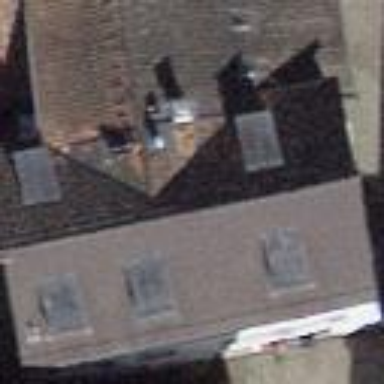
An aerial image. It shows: Building with tile roof.